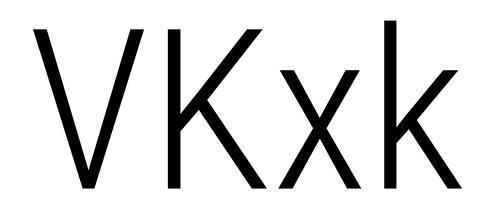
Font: Roboto_Condensed_Light